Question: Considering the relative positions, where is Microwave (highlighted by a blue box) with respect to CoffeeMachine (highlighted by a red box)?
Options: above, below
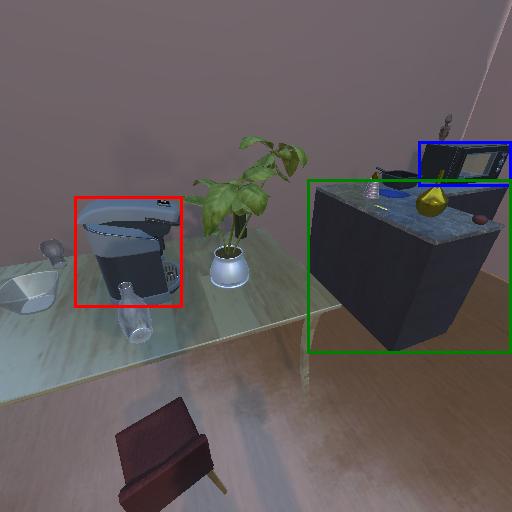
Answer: above